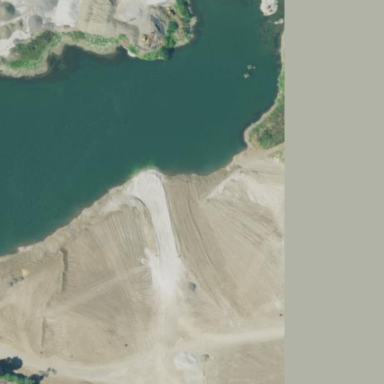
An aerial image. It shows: Quarry area.